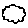
Label: cloud